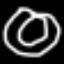
Label: donut